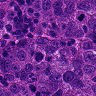
Metastatic tissue present: yes